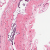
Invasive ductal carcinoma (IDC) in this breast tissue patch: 0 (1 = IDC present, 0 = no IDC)